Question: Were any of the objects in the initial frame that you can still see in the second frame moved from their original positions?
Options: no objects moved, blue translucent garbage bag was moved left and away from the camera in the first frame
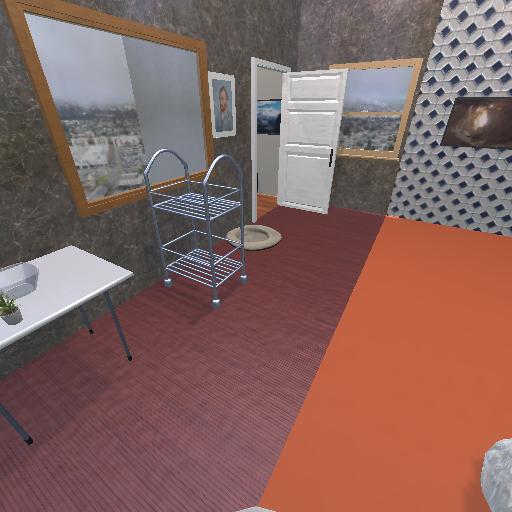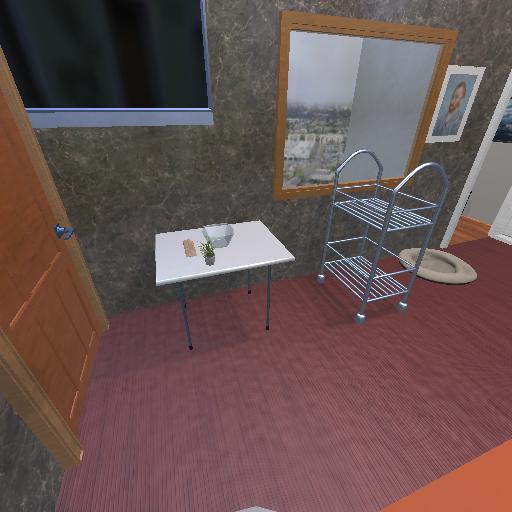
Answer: no objects moved